Field crop: maize
Growth stage: 2
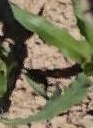
Species: maize